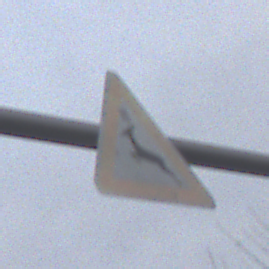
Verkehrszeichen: WildwechselRechts
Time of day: MorningAfternoon
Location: Outdoor (Suburban)
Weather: Overcast
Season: NotSpecified
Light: Natural